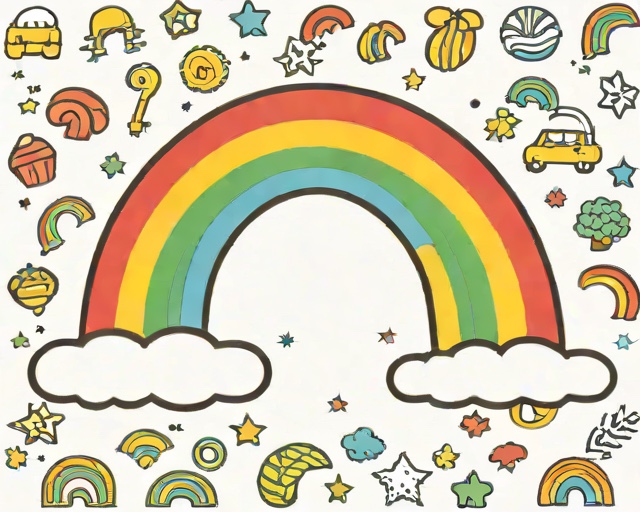
Category: Spring